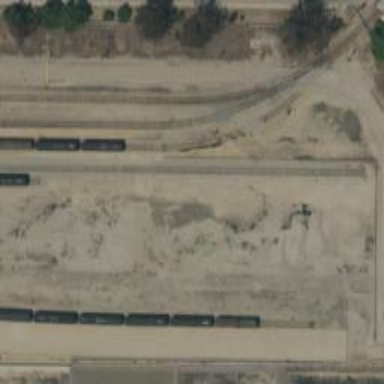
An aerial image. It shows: Rail spur service.